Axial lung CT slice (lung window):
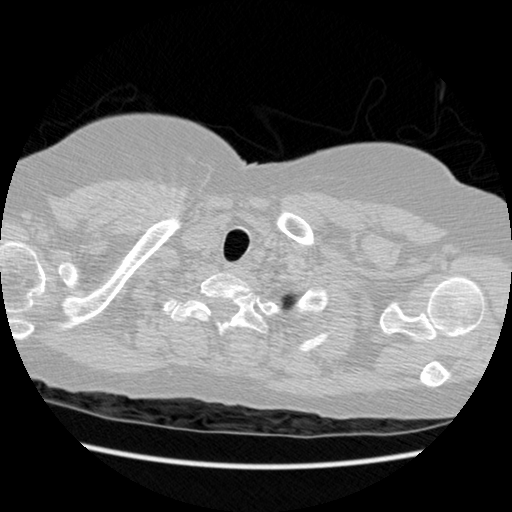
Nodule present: no